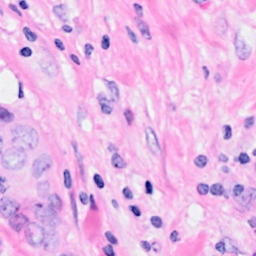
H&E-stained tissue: Breast